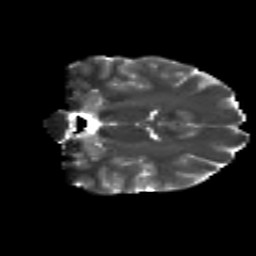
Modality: T2w
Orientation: coronal
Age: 27
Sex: female
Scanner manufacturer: siemens
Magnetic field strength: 3 T
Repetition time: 8.8 s
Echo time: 0.085 s